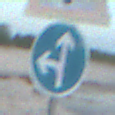
Verkehrszeichen: VorgeschriebeneFahrtrichtungGeradeausOderLinks
Zusatzzeichen oben: Lichtzeichenanlage
Umgebung: Outdoor, Beach
Tageszeit: SunriseSunset
Wetter: PartlyCloudy
Licht: Natural
Jahreszeit: NotSpecified
Kontrast: LowContrast